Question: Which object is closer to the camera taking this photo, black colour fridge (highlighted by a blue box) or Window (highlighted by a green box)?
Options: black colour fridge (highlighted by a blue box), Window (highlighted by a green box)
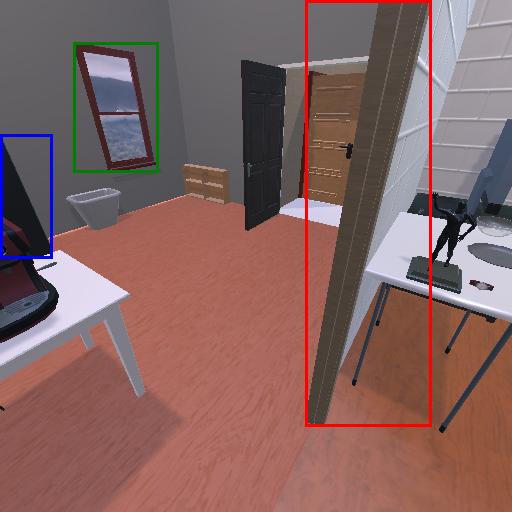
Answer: black colour fridge (highlighted by a blue box)